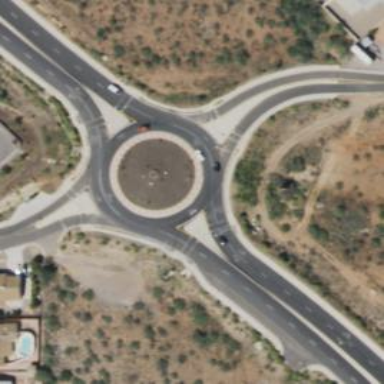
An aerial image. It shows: Roundabout on primary highway.